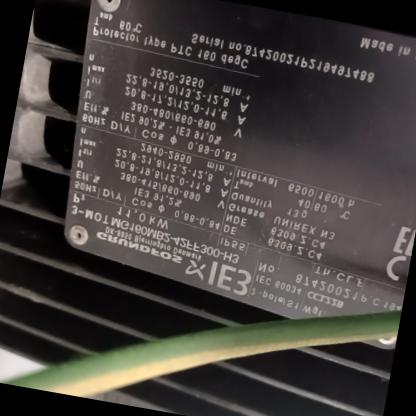
Klasa: tabliczka-znamionowa